Question: I'm trying to split apart the system path variable with batch.
This is what I have:
'''
@echo off
setlocal EnableDelayedExpansion
set npath=%path%
set i=0
echo %npath% > temp
for /f "delims=;" %%a in (temp) do (
echo [!i!]: %%a
set /a i=!i!+1
)
'''
When it runs, however, it only runs the loop a single time. Instead of my expected output, a list of the directories in PATH, it just outputs a single one:

What's happening? Am I doing something wrong? I've tried using path as a string, I've tried changing the number of tokens, I've tried like everything. Do I just not understand how for loops work in batch?
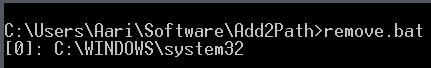
Answer: try to iterate the items in the path with plain FOR loop (and you need to set quotes to prevent space collisions):
'''
@echo off
setlocal enableDelayedExpansion
set "_path="!path:;=" "!""
rem echo %_path%
set i=0
for %%a in (%_path%) do (
echo [!i!]: %%~a
set /a i=!i!+1
)
endlocal
'''